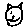
Label: cat